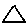
Label: triangle